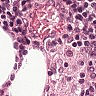
Metastatic tissue present: no